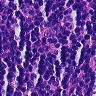
Metastatic tissue present: no